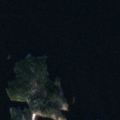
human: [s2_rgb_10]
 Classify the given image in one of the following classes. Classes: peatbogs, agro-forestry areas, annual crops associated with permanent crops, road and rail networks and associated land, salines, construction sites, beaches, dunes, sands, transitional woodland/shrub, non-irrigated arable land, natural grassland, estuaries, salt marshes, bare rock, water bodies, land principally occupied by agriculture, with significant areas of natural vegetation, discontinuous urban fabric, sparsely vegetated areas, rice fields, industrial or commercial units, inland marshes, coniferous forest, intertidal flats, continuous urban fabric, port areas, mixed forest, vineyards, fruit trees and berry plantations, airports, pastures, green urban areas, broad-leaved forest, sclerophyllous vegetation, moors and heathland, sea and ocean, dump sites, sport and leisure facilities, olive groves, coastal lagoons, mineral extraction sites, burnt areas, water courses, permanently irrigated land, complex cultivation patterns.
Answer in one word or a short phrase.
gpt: mixed forest, water bodies